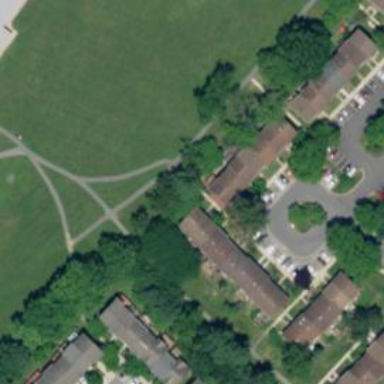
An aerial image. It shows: Footway.